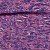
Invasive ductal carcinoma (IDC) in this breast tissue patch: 1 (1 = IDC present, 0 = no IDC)